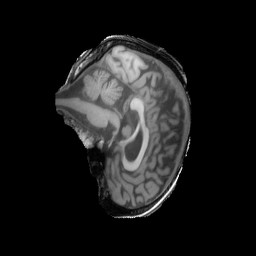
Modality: T1w
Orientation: sagittal
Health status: ill
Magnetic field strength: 3 T